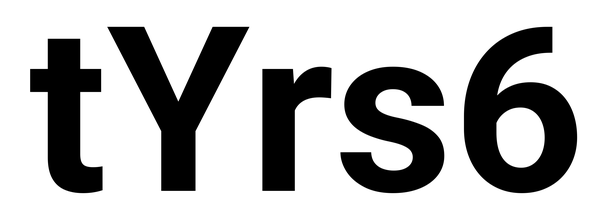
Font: Roboto_Bold